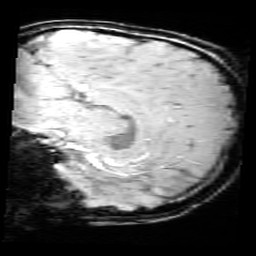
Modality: SWI
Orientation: sagittal
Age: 12
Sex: male
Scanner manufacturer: siemens
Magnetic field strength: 3 T
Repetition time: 0.027 s
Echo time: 0.02 s